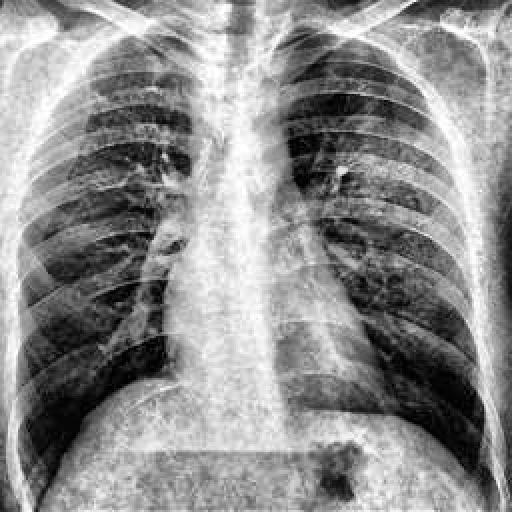
Finding: TUBERCULOSIS